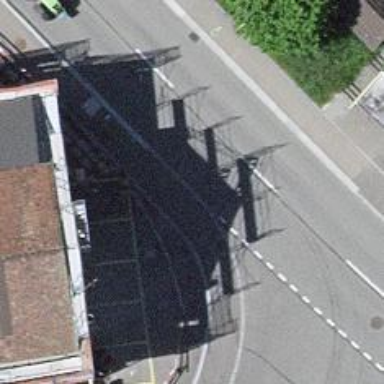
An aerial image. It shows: Platform with shelter for public transport.